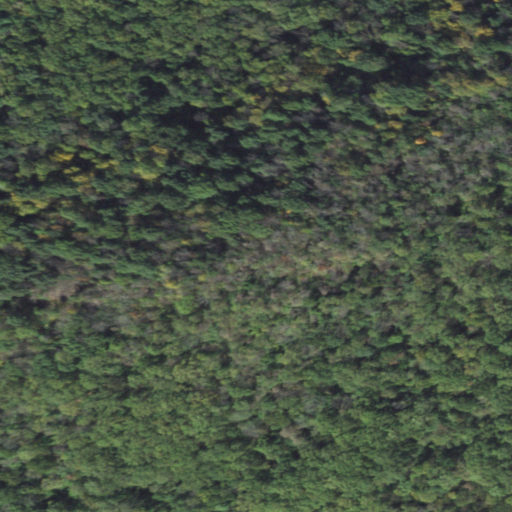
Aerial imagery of mountain in Pennsylvania named Monocacy Hill containing only deciduous forest